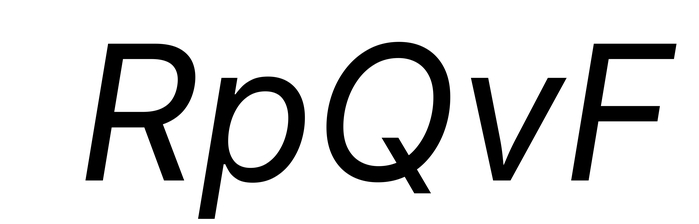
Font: Inter-Italic_Italic